Chest X-ray. View position: PA
Patient age: 45
Patient sex: F
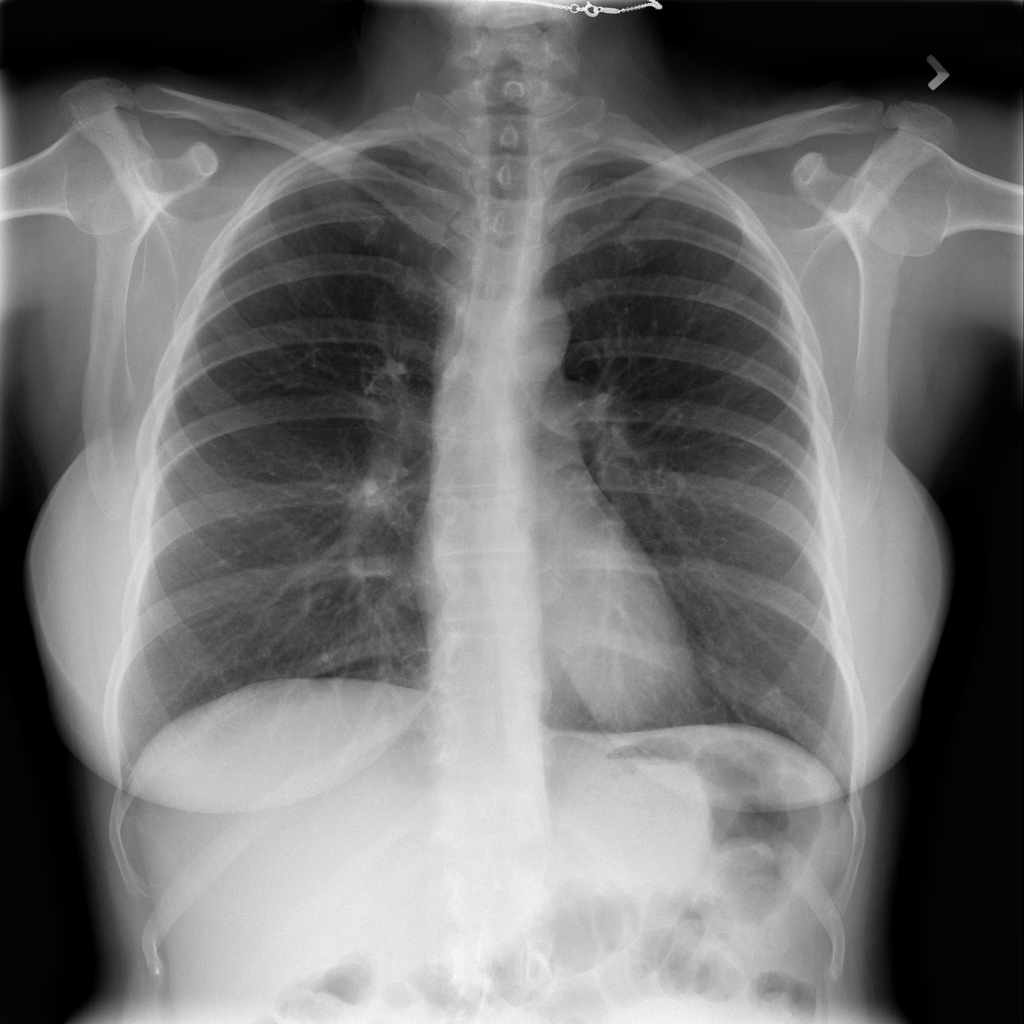
Finding: Pneumothorax